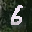
Label: 6